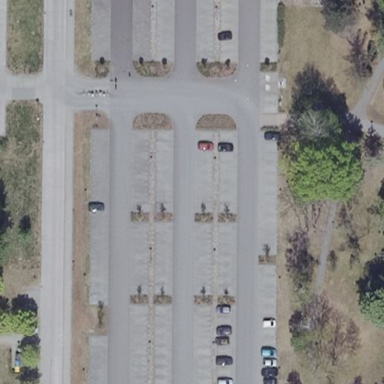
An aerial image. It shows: Road serving as parking aisle.